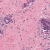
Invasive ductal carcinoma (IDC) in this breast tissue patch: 0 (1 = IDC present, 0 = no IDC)